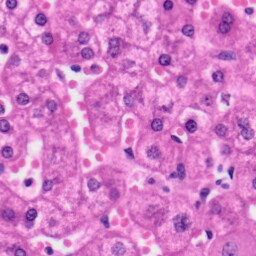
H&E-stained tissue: Liver